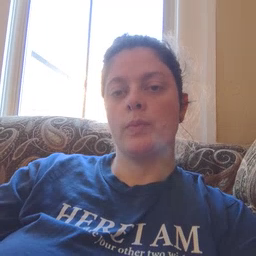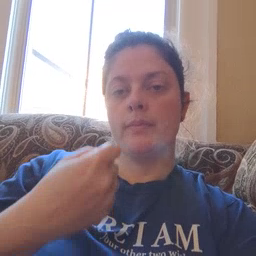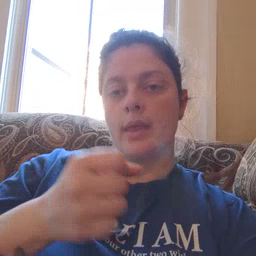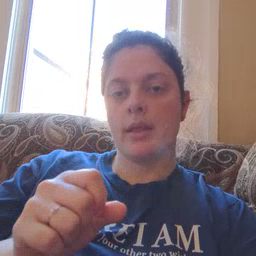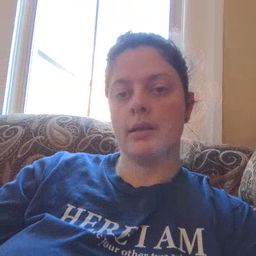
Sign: make